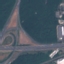
Land use / land cover class: Highway